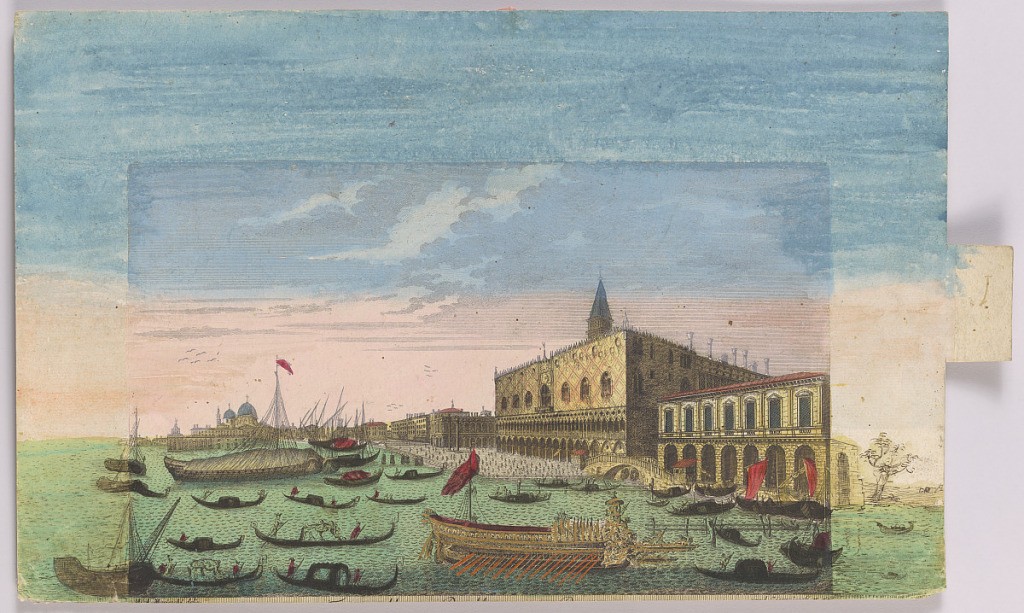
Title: Peep-Show Print
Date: mid-18th century
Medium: Engraving and brush and wash on paper
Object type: Print
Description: Peep-show print